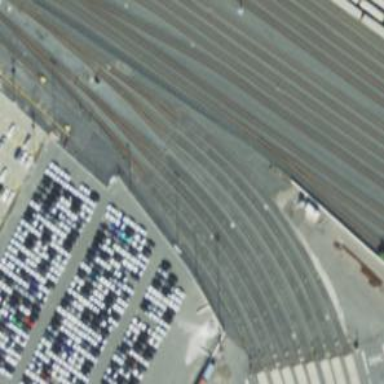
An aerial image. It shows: Railway yard in service.